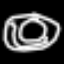
Label: donut